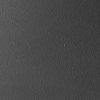
Atmospheric dust classification: not_dusty